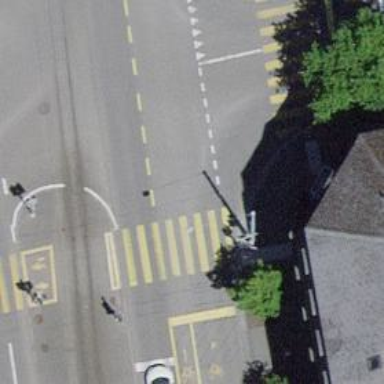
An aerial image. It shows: Marked crossing with traffic signals.